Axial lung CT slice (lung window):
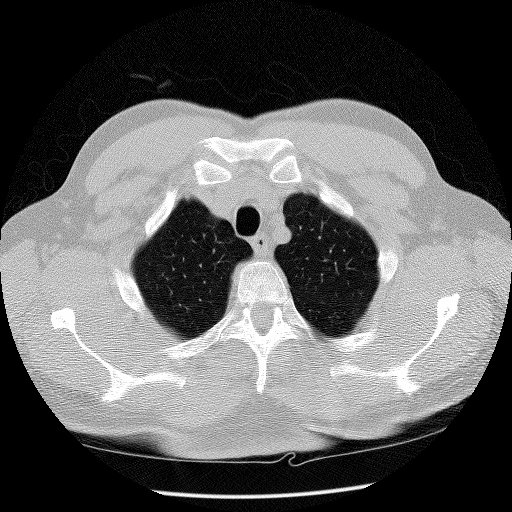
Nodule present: no